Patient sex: M
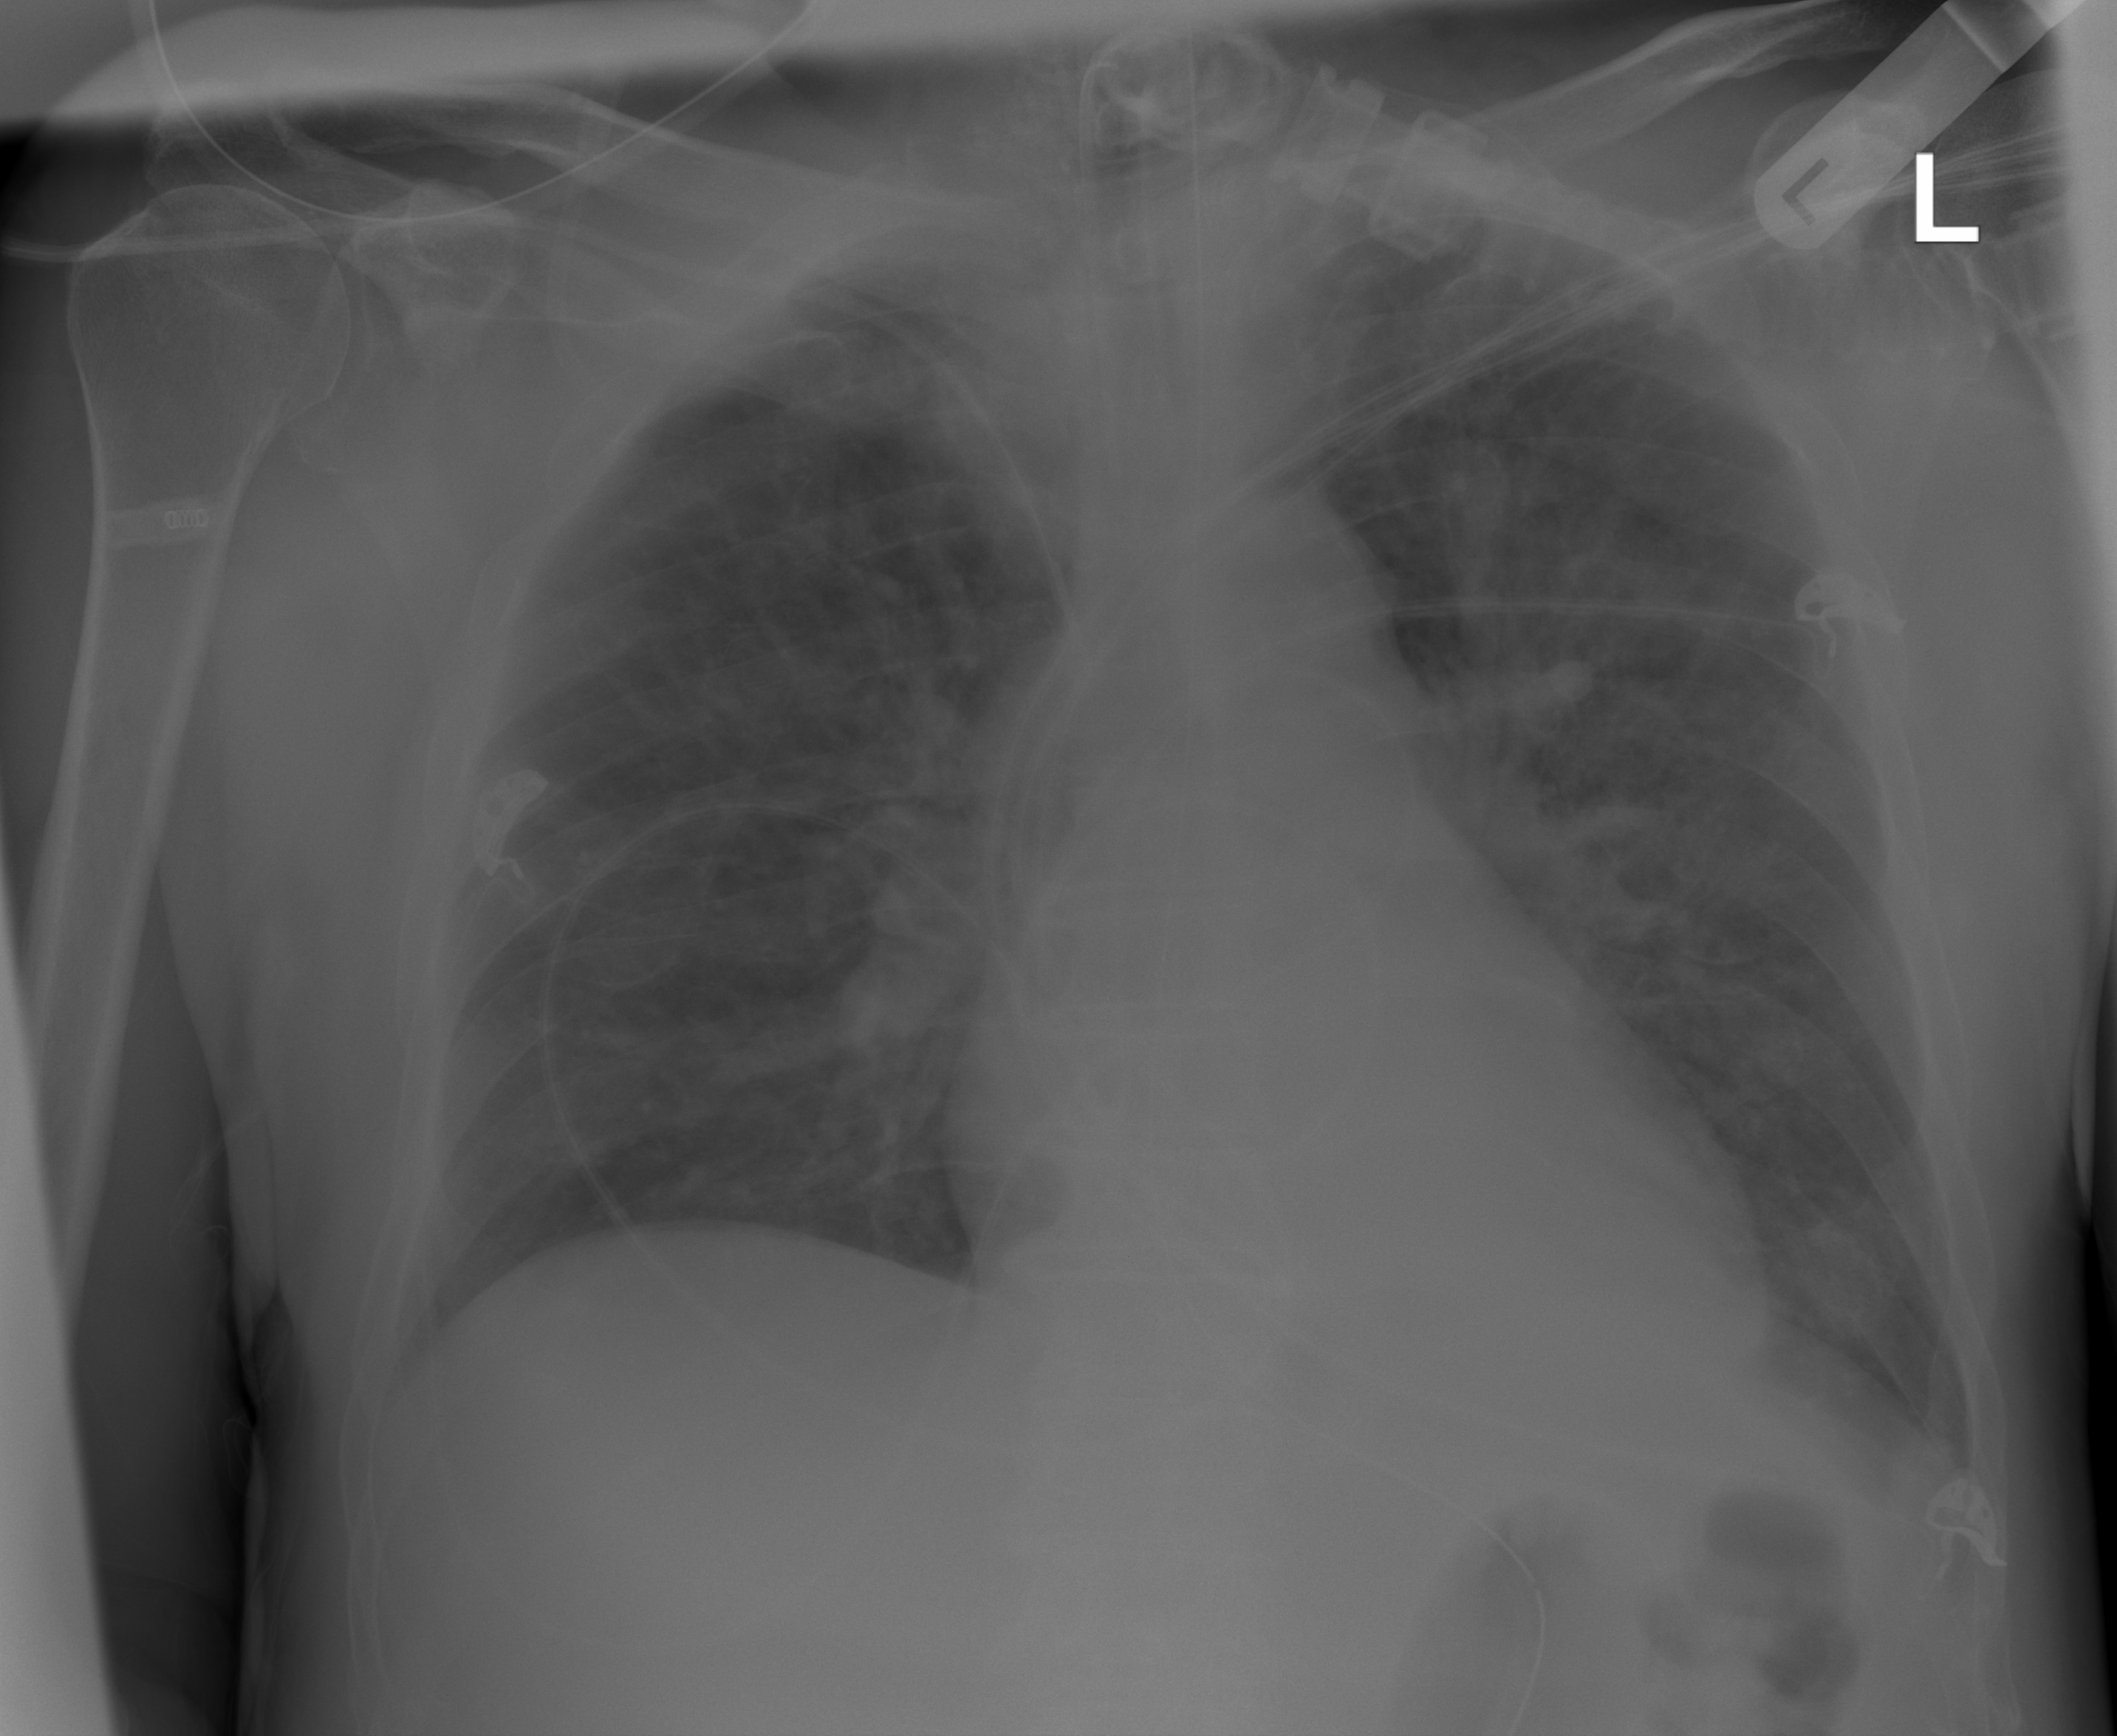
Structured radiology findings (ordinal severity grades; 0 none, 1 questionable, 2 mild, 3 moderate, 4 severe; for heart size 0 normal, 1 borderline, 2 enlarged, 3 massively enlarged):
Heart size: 0
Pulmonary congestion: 0
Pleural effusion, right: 1
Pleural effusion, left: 1
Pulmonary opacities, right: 0
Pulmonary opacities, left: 0
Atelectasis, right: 2
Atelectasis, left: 2